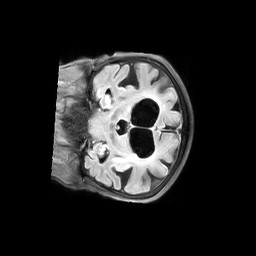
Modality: FLAIR
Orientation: coronal
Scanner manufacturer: philips
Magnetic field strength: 3 T
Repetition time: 11 s
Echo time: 0.12 s